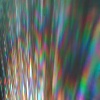
Label: sunburn